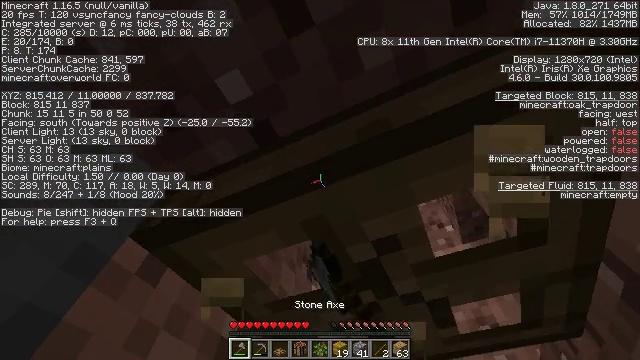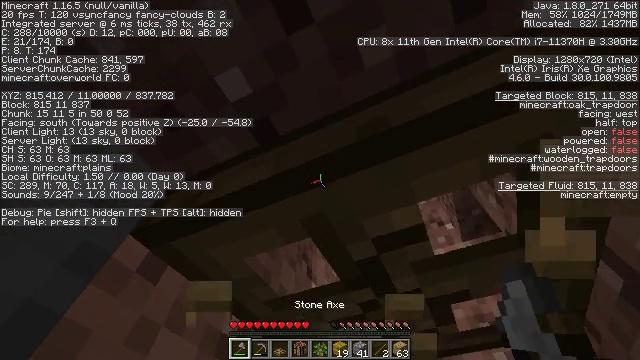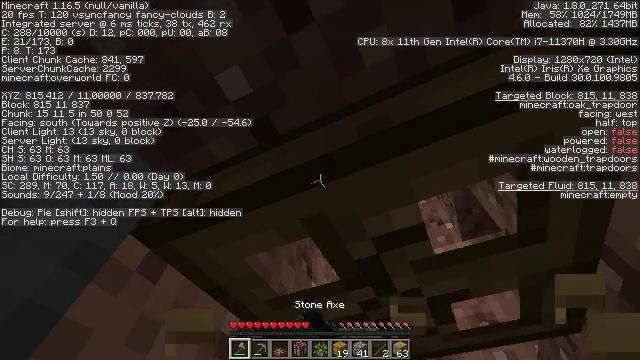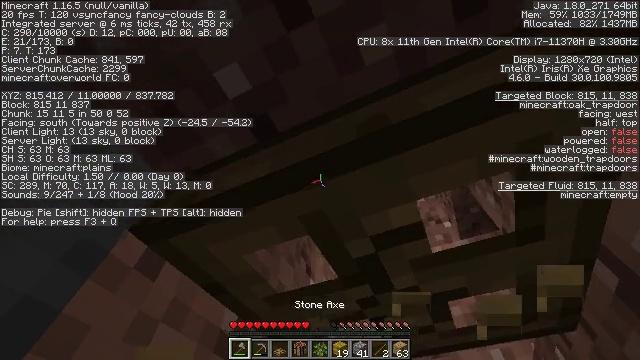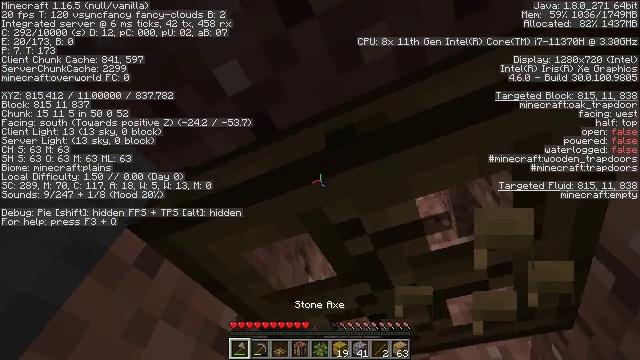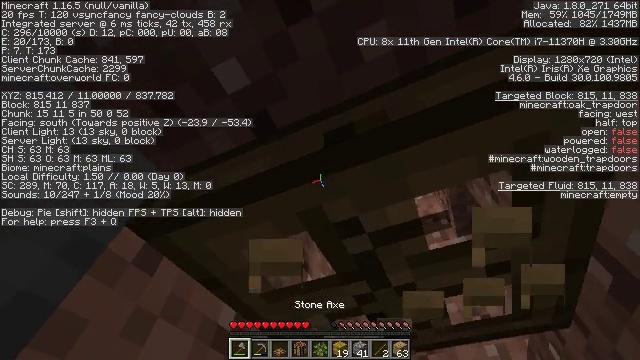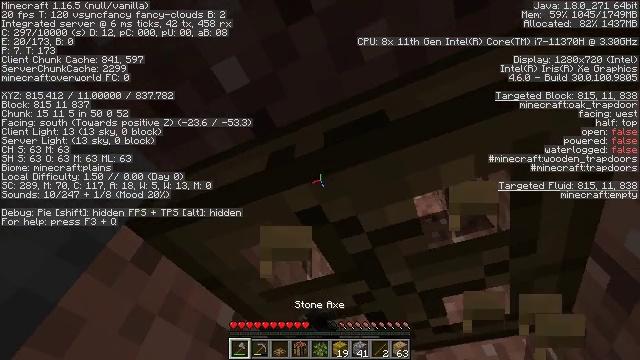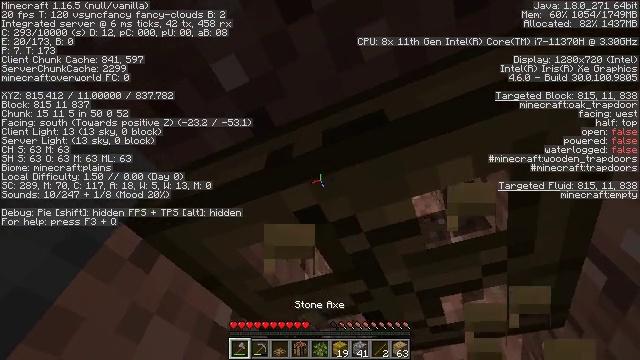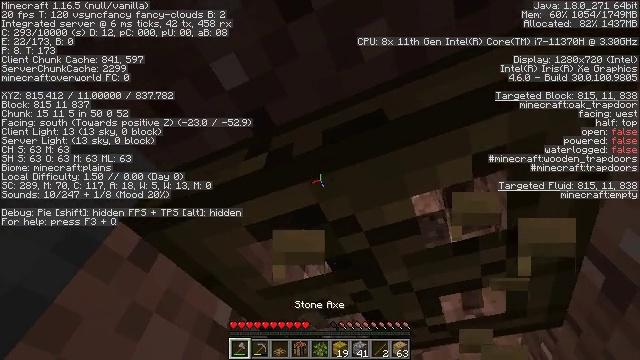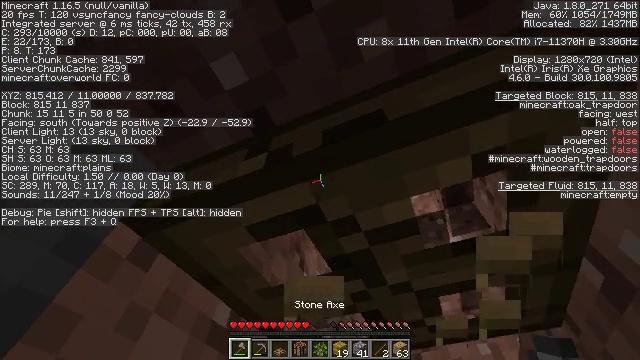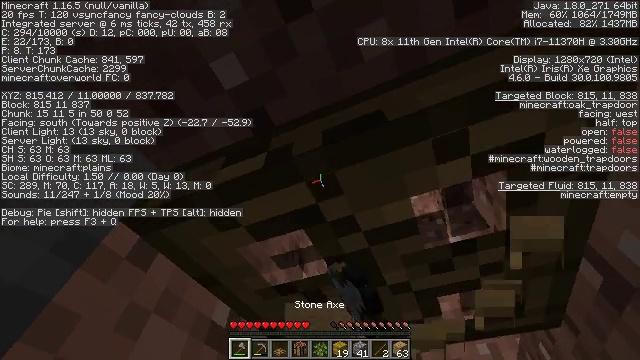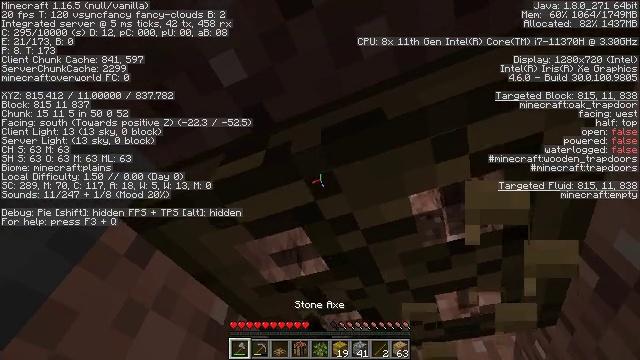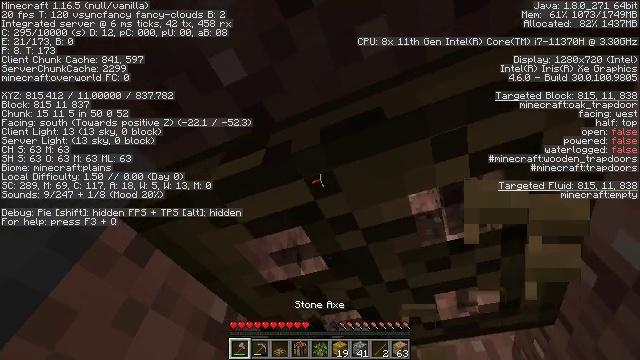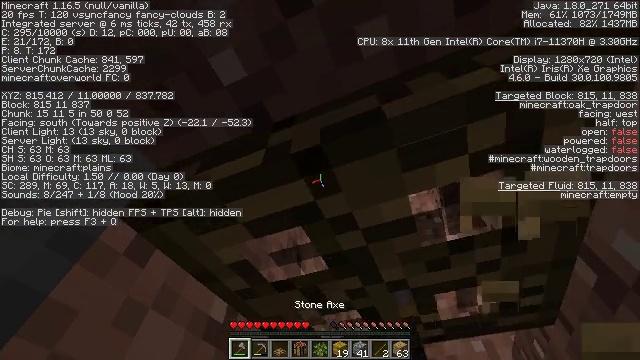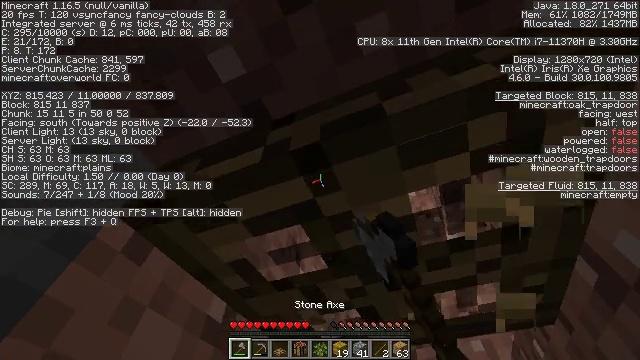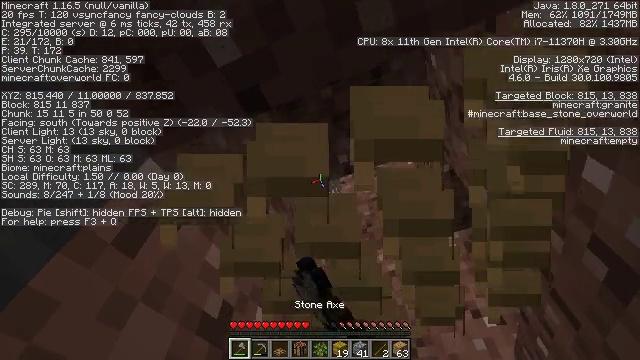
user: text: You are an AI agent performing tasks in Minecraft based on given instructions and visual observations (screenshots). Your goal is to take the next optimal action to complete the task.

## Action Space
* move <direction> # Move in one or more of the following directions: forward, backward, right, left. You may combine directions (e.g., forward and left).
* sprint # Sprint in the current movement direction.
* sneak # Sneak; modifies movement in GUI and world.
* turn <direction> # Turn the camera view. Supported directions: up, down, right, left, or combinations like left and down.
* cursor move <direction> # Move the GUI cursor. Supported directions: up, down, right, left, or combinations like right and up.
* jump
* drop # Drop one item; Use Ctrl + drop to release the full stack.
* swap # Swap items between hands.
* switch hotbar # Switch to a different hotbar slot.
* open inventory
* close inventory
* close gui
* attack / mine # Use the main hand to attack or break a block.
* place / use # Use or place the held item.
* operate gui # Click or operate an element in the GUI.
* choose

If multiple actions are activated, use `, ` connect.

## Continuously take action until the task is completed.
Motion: motion action
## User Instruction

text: Attack the oak trapdoor to recycle it.
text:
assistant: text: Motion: attack / mine
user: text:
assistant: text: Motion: attack / mine
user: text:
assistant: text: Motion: attack / mine
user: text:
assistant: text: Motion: attack / mine
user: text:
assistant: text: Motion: attack / mine
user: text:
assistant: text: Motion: attack / mine
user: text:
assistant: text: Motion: attack / mine
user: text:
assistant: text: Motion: attack / mine
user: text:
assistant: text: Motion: attack / mine
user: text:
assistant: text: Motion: attack / mine
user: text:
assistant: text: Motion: attack / mine
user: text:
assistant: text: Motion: attack / mine
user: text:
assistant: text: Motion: attack / mine
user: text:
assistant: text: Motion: move forward, attack / mine
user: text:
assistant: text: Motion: move forward, attack / mine
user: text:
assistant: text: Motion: move forward, attack / mine
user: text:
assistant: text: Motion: attack / mine
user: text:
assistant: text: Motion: turn left, attack / mine
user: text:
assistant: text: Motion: turn left, attack / mine
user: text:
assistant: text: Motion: attack / mine